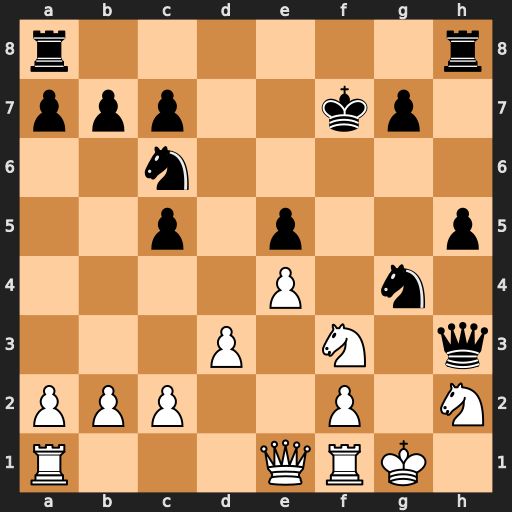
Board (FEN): r6r/ppp2kp1/2n5/2p1p2p/4P1n1/3P1N1q/PPP2P1N/R3QRK1
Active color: w
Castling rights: -
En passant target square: -
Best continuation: Ng5+ Kg8 Nxh3